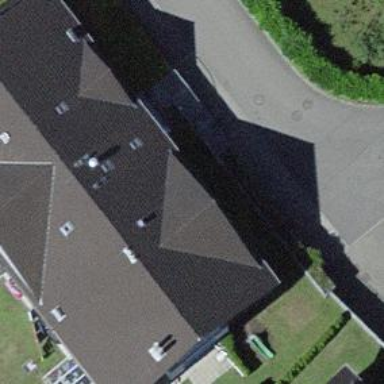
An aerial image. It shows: Parking entrance.